Question: In my admin section i have a block maker.
The block is very simple, block_title, block_content.
What is the simplest way to show / determine a themes layout in the admin section so the user can position the blocks?
One idea is to use numbers so, 1 = block area one, 2 = block area two etc
A function in the front end could look like this:
'''
function showBlocksForArea(1) {
// Return blocks Array where block_area=1
}
'''
Rendered in the theme / template as:
'''
echo'<div id="block_area_one">';
foreach($view->showBlocksForArea(1) as $row) {
echo '
<div class="block_wrap">
<div class="block_title">'.$row['block_title'].'</div>
<div class="block_body">'.$row['block_body'].'</div>
</div>
';
}
echo '</div>';
'''
Something like this would be perfect if i could grab just the HTML of the layout:

Is there a simpler way?
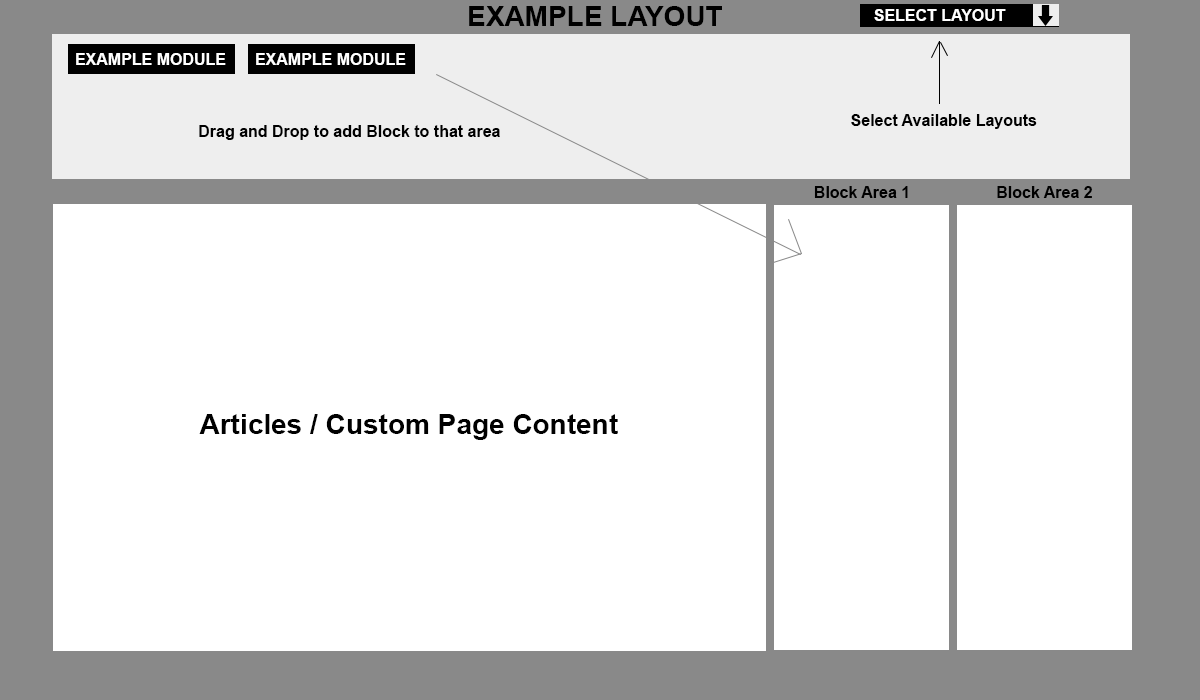
Answer: The following is an answer based on the chat that occurred here: <URL>
Here is my understanding of your goals:
- - - - -
Given this information, I would suggets doing the following:
## Database Schema
I would set up a database structure to something that resembles this schema I made:

The idea here is that a 'Template' record can have any number of "slots". The DB is agnostic in terms of where the slots go on the page (this is the responsibility of the theme), but the 'TemplateSlots' are used to provide "place holders" for where content ('Blocks') can be placed.
Each time a user creates a new 'Page', a Page record is added and the page is associated with a 'Template', from which it also has information about the slots. The 'Template' also defines a file (a PHP file most likely) that specifies place holders where the slots are placed. The Page gets the 'Theme' information from the 'Site' which it is associated with. Each 'Theme' can have a set of 'ThemeContents' (multiple CSS files, js files, images, etc....).
'Blocks' can be created that could have content assigned to them. These blocks are independent of a 'Template' initially, and the DB could be pre-populated with common building 'blocks'. These blocks can be associated with a 'Template' and assigned a 'TemplateSlot' once a block is assigned to a 'Page' by having a 'PageBlock' record created.
## DB Conclusion
This structure allows a great deal of flexibility and allows the Database to handle many potentially complex user scenarios. By segmenting the Template and Slots into separate tables, you can dynamically create templates of all shapes and sizes without having to make any code changes.
## PHP Admin
For your admin, you can use whatever mechanism you like to pull the data out of the DB. But the user workflow would look something like this:
1. Log in to admin
2. Select Operation (a-> Create New, b-> Update Existing)
3. Select Page Template
4. Assign content blocks to template slots
5. Preview
6. Compile changes (a -> Save New Page, b-> Update Existing)